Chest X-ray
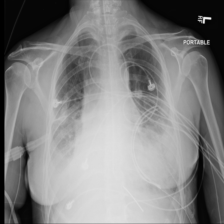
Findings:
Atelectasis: negative
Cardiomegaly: negative
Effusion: positive
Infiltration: positive
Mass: negative
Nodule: negative
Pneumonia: negative
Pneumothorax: negative
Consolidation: negative
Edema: negative
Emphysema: negative
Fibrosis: negative
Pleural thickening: negative
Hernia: negative